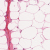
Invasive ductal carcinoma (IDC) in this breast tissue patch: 0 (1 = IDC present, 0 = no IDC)